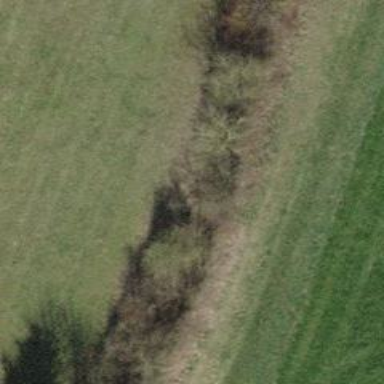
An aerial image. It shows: Hedge barrier.